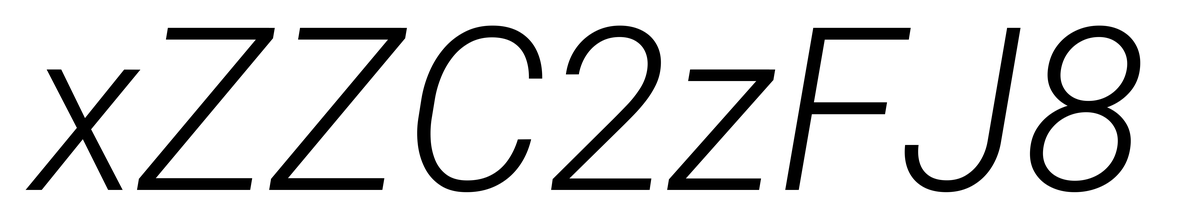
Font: Roboto-Italic_Light_Italic